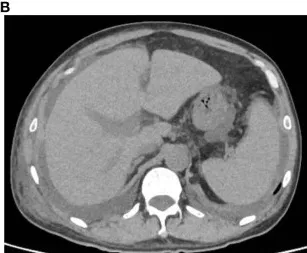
Right-dominant bilateral pleural effusions, hepatosplenomegaly.
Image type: radiology (ct)